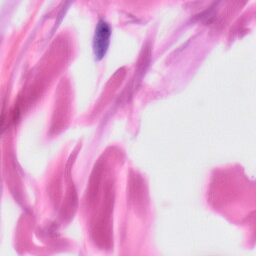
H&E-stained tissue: Skin